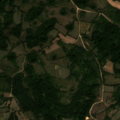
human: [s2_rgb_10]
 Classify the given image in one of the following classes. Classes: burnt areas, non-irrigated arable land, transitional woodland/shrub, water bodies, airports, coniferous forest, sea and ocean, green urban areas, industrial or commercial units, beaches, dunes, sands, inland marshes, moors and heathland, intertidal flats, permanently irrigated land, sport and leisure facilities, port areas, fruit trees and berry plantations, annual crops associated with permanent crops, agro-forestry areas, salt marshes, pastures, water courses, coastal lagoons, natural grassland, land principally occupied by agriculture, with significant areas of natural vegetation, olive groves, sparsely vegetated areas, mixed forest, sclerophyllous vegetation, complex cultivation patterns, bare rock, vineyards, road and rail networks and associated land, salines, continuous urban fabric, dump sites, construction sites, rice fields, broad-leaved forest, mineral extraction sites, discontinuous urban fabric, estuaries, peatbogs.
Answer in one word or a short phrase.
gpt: complex cultivation patterns, land principally occupied by agriculture, with significant areas of natural vegetation, broad-leaved forest, transitional woodland/shrub